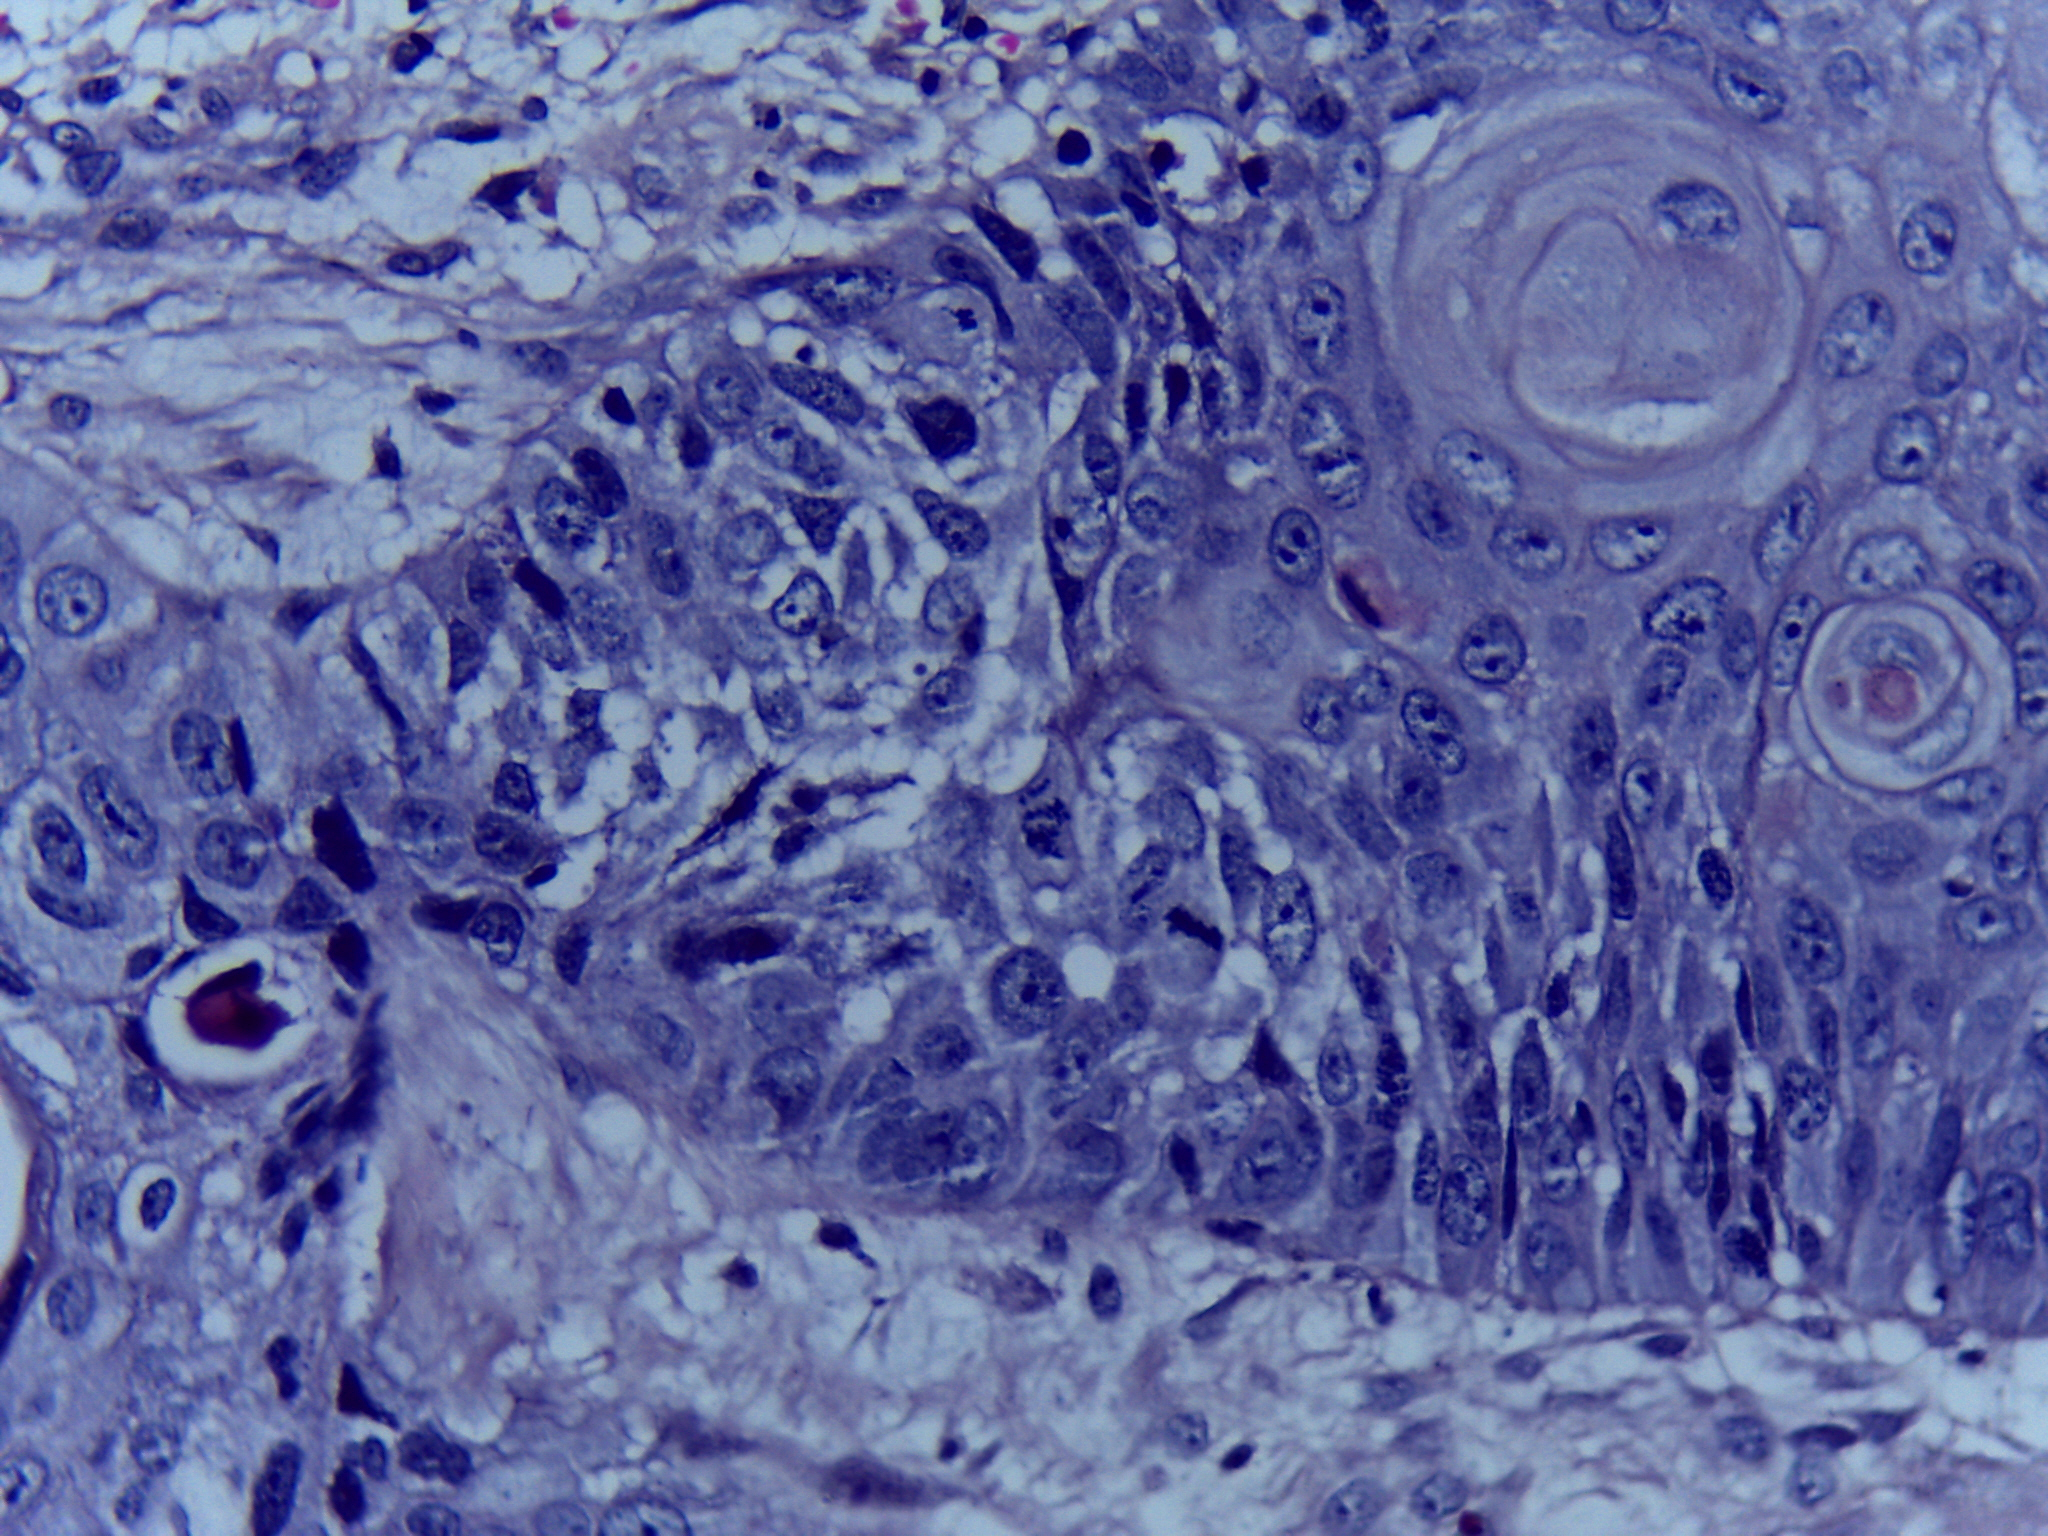
Diagnosis: OSCC